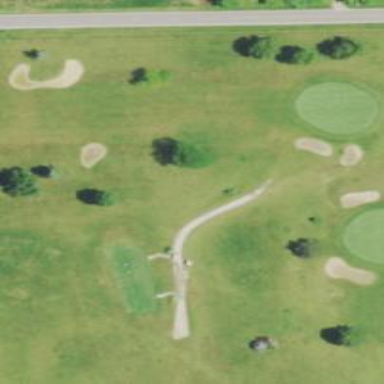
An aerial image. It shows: Path for golf carts.